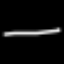
Label: line